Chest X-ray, AP view. Patient: 33 years old, sex M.
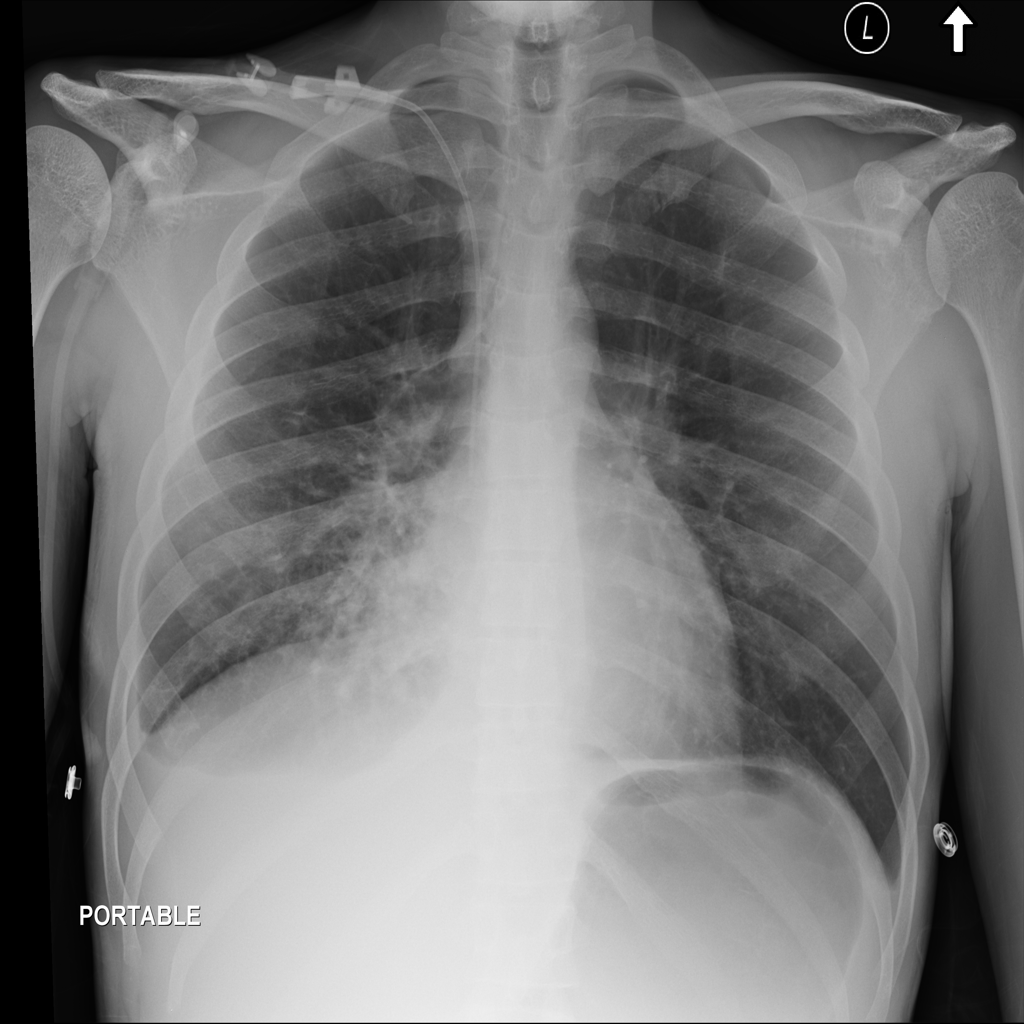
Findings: Effusion, Infiltration